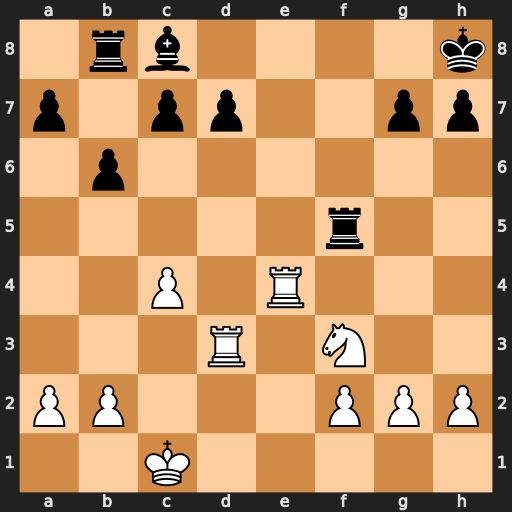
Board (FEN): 1rb4k/p1pp2pp/1p6/5r2/2P1R3/3R1N2/PP3PPP/2K5
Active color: w
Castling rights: -
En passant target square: -
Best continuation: Re8+ Rf8 Rxf8#